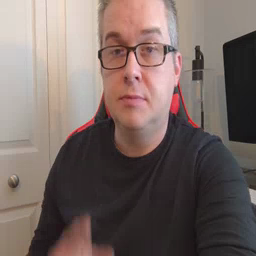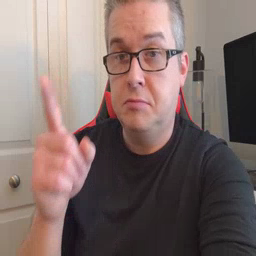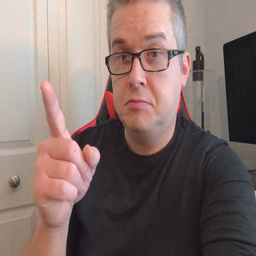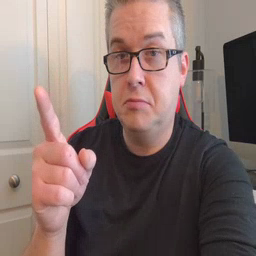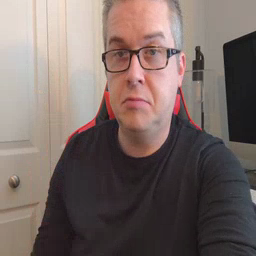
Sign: hesheit